Aerial crown-view tile of a tropical tree (Barro Colorado Island, Panama), acquired 20250317:
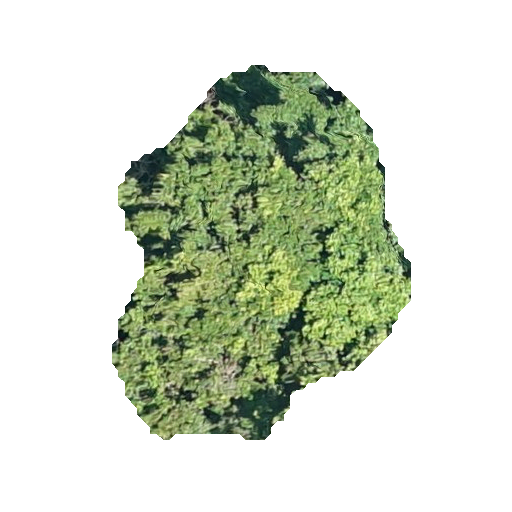
Species: Prioria copaifera
GBIF accepted scientific name: Prioria copaifera
Crown area: 118.845 m²